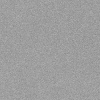
Atmospheric dust classification: dusty